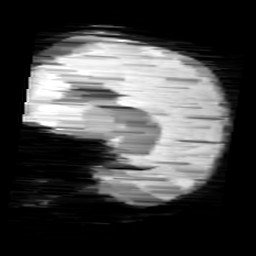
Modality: minIP
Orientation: sagittal
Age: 11
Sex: female
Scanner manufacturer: siemens
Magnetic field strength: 3 T
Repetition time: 0.027 s
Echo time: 0.02 s